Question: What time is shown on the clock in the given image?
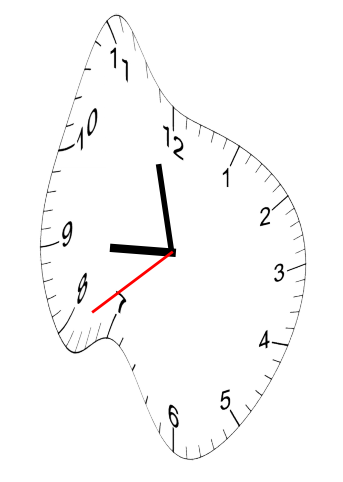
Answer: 08:57:39